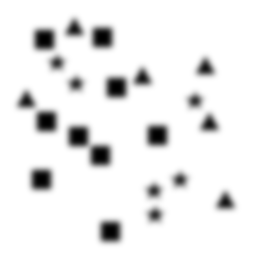
Squares: 9
Triangles: 6
Stars: 6
Total shapes: 21